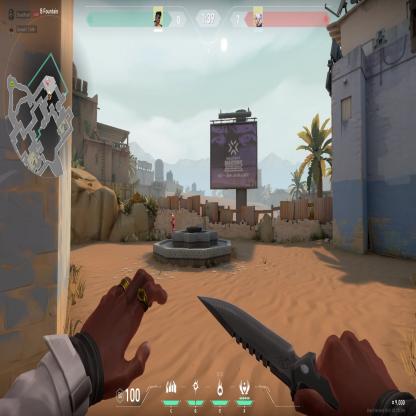
Label: enemy